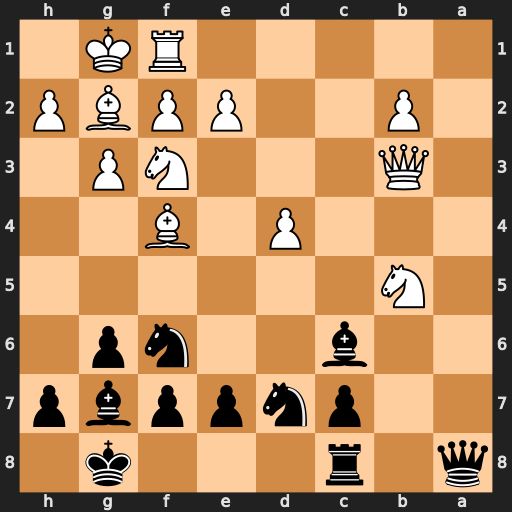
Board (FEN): q1r3k1/2pnppbp/2b2np1/1N6/3P1B2/1Q3NP1/1P2PPBP/5RK1
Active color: b
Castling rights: -
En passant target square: -
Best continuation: Qb7 Rc1 Qxb5 Qxb5 Bxb5